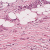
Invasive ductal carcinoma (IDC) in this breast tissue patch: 1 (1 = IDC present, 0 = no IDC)